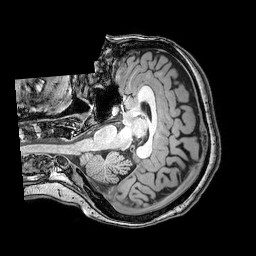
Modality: T1w
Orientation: axial
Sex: female
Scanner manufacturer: philips
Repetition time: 0.00809 s
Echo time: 0.0037 s